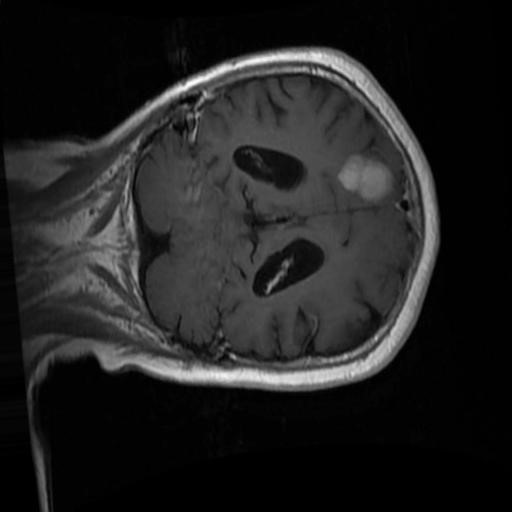
Label: brain_menin